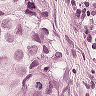
Metastatic tissue present: yes